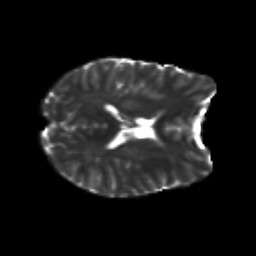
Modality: T2w
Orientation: axial
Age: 26
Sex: male
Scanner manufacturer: siemens
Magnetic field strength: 3 T
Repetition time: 3.5 s
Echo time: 0.125 s